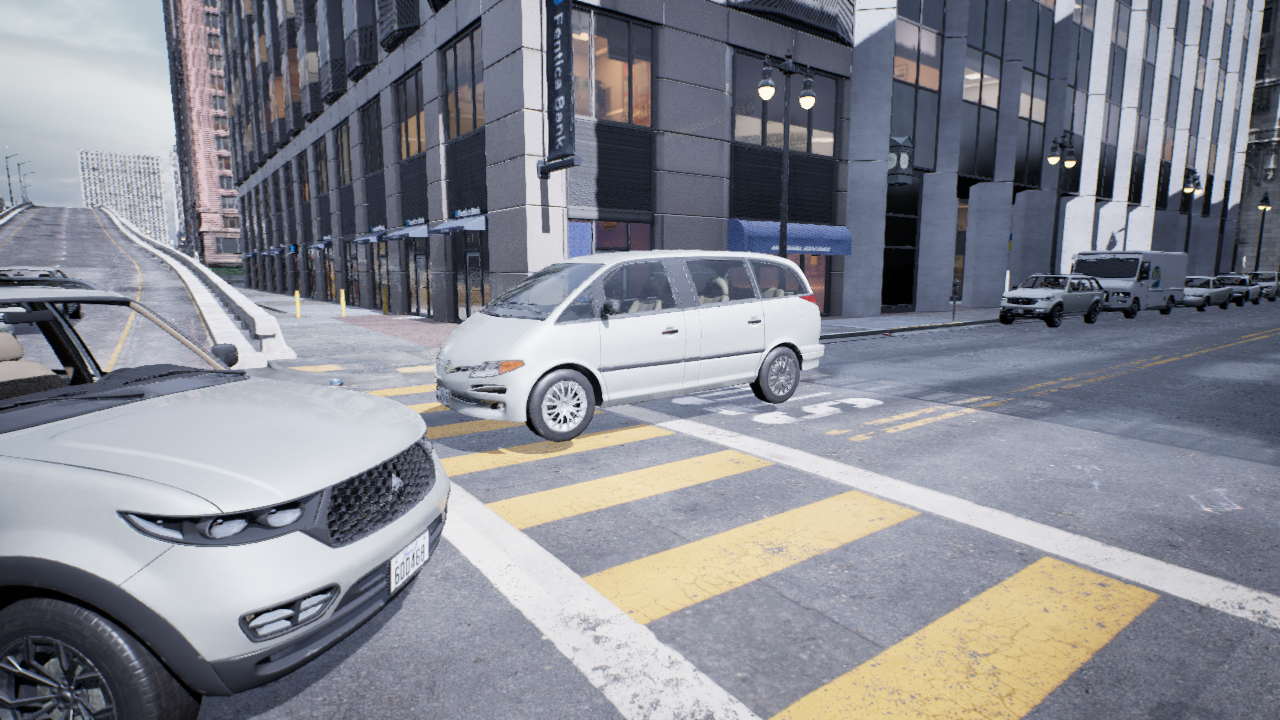
Venue: residential
Lighting: overcast
Vehicle rig: minivan